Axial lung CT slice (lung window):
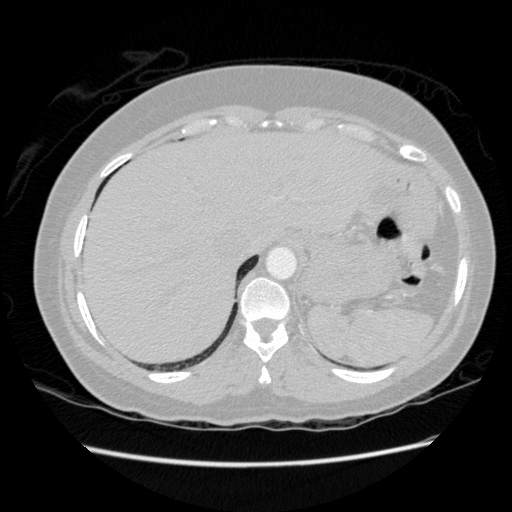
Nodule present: no